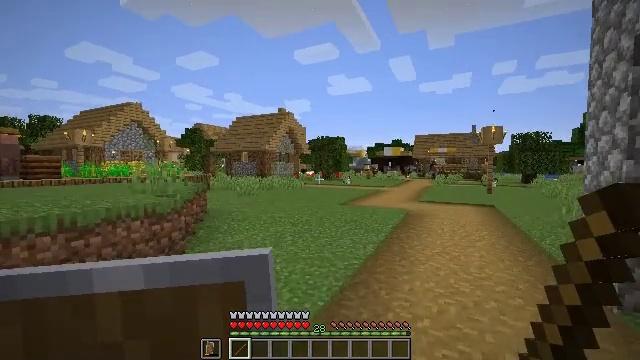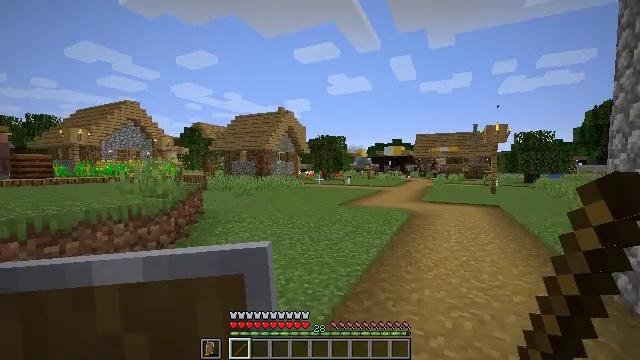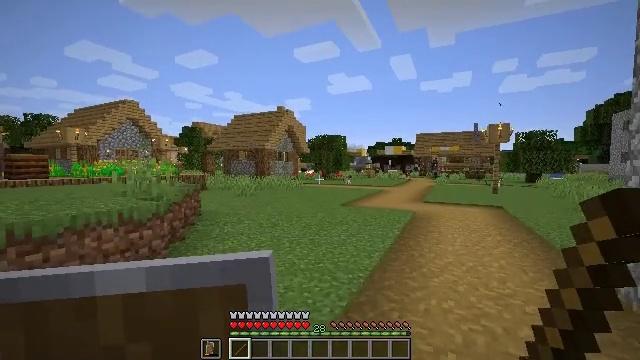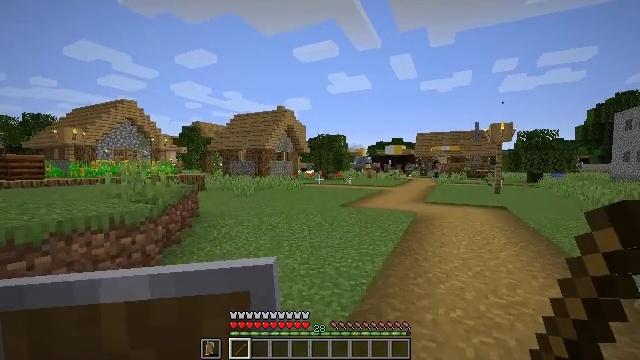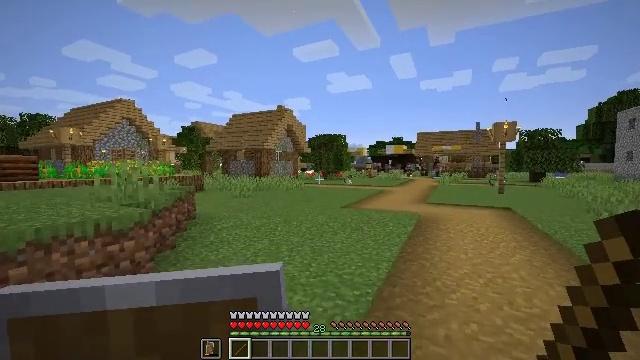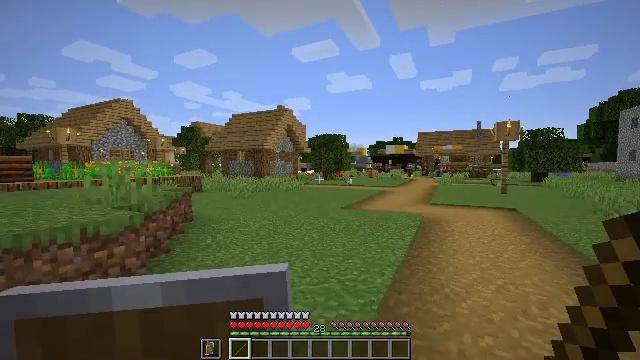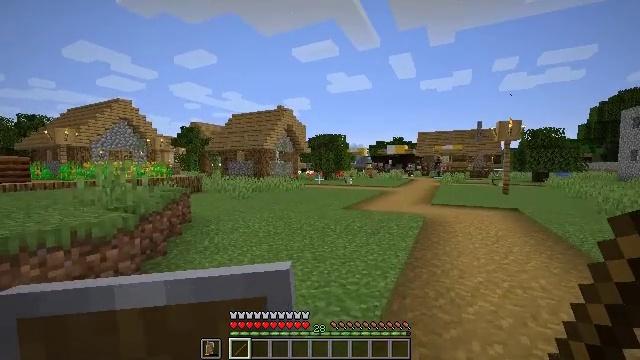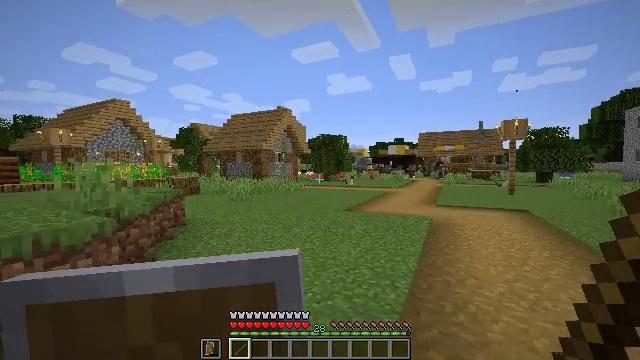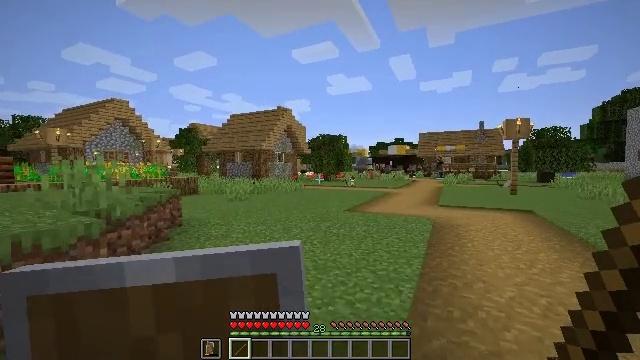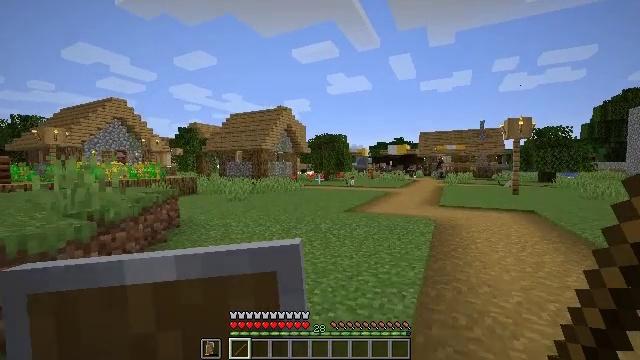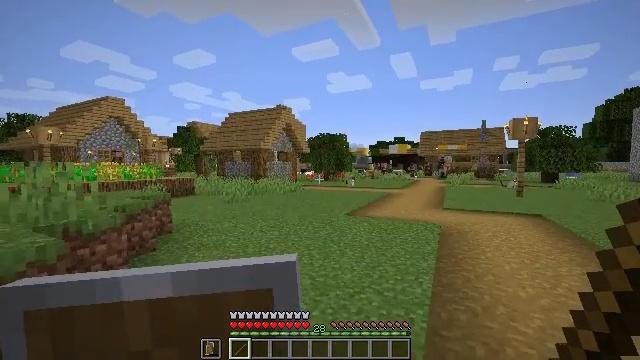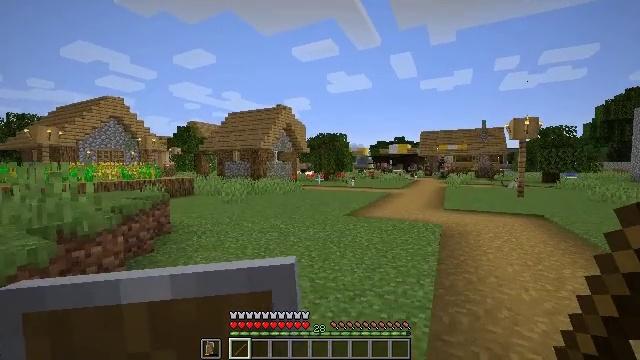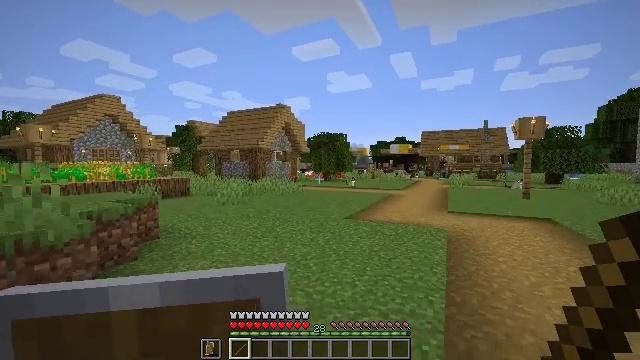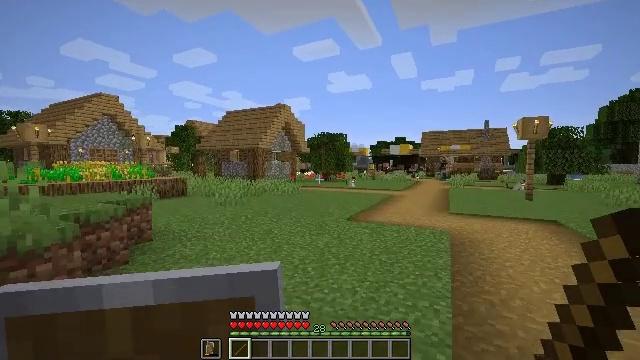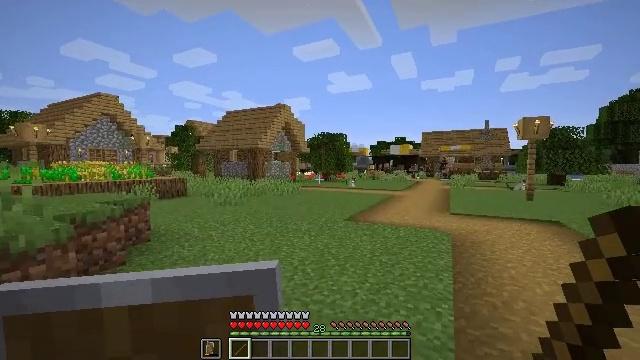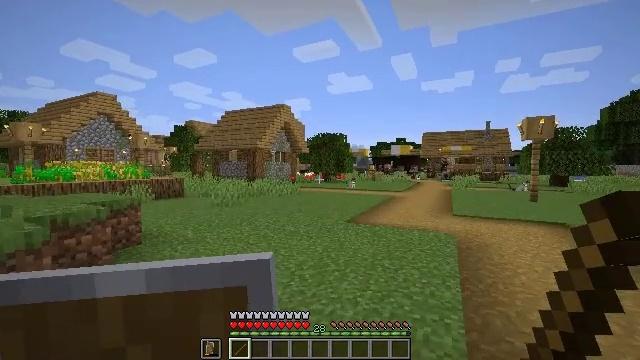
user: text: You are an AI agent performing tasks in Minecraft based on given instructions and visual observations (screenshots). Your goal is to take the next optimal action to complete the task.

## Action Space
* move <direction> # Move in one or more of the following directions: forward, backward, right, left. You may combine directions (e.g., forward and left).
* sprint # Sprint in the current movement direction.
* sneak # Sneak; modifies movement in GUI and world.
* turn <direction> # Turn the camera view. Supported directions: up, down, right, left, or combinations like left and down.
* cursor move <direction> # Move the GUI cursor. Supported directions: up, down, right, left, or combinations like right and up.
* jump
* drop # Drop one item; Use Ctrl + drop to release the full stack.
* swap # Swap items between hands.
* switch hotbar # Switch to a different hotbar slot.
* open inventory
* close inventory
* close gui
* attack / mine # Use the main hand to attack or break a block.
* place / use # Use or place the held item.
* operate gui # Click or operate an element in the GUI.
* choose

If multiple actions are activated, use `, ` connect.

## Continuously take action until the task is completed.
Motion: motion action
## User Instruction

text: Craft the glowstone using glowstone dust.
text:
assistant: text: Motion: move forward
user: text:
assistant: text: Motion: move forward
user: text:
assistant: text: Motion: move forward
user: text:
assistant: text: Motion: move forward
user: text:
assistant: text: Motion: move forward
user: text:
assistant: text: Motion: move forward
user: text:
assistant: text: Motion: move forward
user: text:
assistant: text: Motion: move forward
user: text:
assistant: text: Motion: move forward
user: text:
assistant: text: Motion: move forward
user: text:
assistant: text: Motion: move forward
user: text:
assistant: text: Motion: move forward
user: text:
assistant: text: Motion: move forward
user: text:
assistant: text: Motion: move forward
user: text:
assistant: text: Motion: move forward
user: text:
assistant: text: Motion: move forward
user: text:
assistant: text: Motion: move forward
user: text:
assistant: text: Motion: move forward
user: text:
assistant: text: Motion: move forward
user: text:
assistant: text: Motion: move forward
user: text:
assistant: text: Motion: move forward
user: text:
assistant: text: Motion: move forward
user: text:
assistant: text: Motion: move forward
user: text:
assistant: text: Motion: move forward
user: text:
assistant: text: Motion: move forward
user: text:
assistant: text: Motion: move forward
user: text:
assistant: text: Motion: move forward
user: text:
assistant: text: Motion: move forward
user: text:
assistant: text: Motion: move forward
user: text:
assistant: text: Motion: move forward